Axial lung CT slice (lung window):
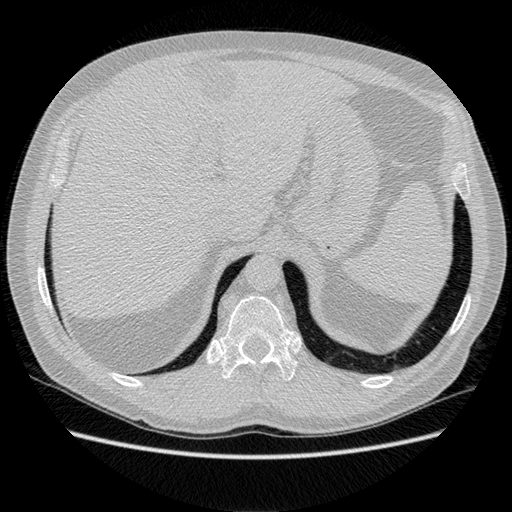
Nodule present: no